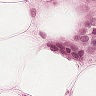
Metastatic tissue present: yes